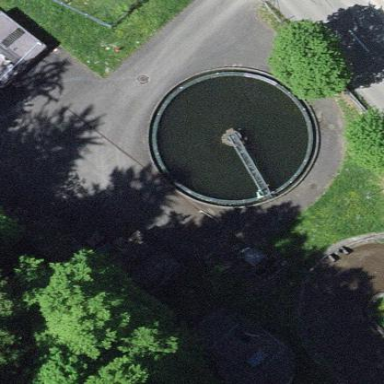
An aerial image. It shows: Image of wastewater.